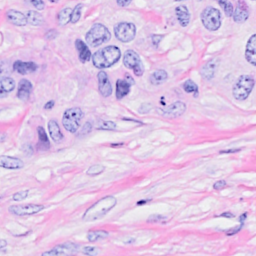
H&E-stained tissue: Breast